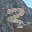
Label: 3